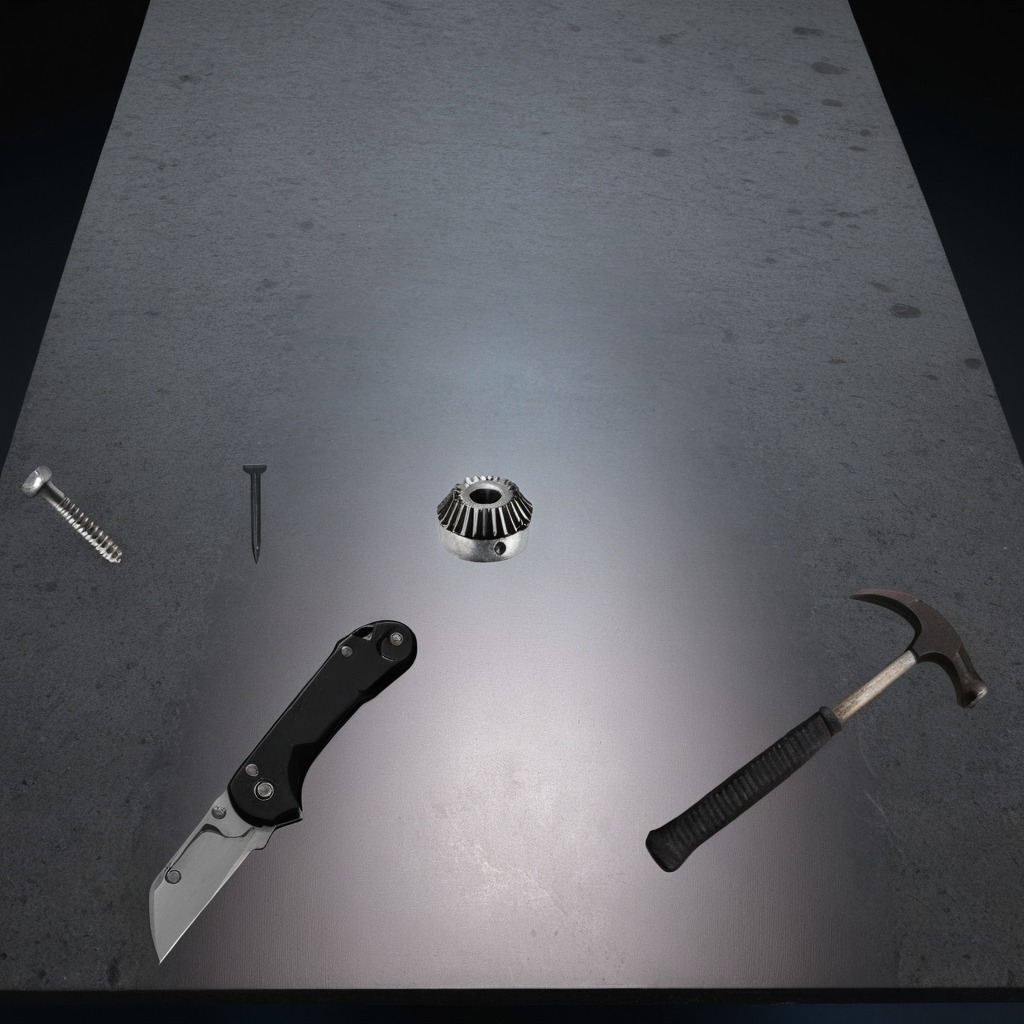
A steel gear with teeth, a utility knife, a metal machine screw, an iron nail, and a hammer are lying on a clean granite table inside a workshop at night.